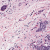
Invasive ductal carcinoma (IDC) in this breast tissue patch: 1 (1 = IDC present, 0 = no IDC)